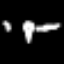
Label: hourglass